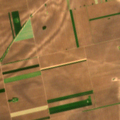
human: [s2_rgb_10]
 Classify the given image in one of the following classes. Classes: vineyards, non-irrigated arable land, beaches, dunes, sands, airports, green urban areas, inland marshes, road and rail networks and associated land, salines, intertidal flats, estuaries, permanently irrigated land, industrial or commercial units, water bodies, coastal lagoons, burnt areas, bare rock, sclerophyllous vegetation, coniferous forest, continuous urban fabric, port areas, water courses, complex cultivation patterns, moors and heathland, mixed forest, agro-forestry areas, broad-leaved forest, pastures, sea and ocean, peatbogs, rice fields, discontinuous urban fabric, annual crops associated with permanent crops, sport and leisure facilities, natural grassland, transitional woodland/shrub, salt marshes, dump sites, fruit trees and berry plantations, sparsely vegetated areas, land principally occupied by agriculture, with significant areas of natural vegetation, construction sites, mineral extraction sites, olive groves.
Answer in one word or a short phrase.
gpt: non-irrigated arable land